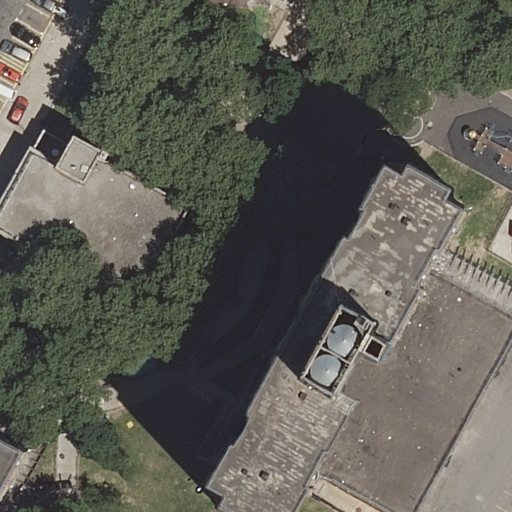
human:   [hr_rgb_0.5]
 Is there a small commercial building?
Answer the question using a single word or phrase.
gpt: no

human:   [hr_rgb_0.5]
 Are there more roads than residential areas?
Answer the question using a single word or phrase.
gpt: yes

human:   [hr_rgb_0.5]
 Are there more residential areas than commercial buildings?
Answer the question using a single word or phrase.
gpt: yes

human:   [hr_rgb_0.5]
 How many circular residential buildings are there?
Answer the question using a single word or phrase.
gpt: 0

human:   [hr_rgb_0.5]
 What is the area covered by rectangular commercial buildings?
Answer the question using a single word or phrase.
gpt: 0m2

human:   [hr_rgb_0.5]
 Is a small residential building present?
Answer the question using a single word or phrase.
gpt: yes

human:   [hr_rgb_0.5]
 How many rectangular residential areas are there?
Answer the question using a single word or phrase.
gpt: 1

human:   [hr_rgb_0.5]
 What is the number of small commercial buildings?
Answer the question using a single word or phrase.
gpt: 0

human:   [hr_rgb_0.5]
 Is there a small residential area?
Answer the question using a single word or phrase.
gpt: no

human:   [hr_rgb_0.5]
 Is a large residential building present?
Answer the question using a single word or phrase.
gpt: yes

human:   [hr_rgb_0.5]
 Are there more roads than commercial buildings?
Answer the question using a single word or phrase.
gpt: yes

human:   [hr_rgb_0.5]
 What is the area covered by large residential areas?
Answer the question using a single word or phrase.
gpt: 1866m2

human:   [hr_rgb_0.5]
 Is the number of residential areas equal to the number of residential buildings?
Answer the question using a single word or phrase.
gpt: no

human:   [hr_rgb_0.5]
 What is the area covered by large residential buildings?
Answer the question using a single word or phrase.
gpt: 1241m2

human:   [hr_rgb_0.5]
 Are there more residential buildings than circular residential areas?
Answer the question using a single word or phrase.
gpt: yes

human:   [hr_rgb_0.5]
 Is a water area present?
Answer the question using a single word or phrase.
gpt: no

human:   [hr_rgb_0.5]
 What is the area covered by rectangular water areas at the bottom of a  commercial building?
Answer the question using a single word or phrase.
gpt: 0m2

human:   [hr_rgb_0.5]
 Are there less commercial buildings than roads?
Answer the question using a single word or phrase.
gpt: yes

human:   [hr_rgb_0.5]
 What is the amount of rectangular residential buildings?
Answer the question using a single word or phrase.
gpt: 1

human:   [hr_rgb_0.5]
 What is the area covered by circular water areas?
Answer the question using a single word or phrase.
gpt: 0m2

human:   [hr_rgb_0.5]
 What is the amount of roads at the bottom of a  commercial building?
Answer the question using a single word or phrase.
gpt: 0

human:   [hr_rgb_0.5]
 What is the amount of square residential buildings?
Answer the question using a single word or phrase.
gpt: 0

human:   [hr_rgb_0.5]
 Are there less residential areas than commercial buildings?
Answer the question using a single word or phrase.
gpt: no

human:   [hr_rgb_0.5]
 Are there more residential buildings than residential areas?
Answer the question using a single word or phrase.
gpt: yes

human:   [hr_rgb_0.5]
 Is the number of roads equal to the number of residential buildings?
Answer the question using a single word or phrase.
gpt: no

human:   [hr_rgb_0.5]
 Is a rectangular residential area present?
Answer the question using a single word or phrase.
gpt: yes

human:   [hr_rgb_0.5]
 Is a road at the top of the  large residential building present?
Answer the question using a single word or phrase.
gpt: no

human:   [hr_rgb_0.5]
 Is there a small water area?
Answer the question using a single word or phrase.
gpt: no

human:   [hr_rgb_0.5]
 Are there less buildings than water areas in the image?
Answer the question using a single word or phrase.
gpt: no

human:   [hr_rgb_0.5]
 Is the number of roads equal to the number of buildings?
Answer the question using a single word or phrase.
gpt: no

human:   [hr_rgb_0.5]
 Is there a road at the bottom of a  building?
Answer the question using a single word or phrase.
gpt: yes

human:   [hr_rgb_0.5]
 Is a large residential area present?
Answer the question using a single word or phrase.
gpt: yes

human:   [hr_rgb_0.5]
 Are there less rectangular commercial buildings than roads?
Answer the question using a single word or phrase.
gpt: yes

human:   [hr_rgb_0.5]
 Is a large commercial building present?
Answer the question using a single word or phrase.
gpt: no

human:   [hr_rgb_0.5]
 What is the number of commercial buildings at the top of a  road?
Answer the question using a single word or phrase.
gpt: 0

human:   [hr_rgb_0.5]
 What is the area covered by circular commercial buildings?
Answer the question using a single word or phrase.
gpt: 0m2